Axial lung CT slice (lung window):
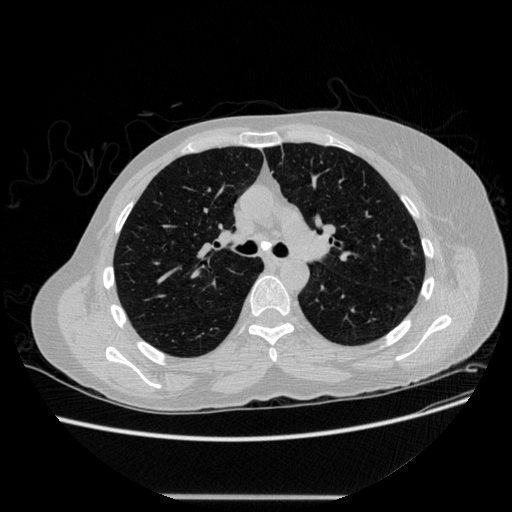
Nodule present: no